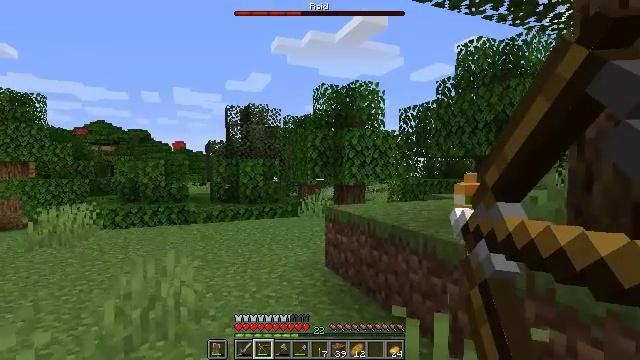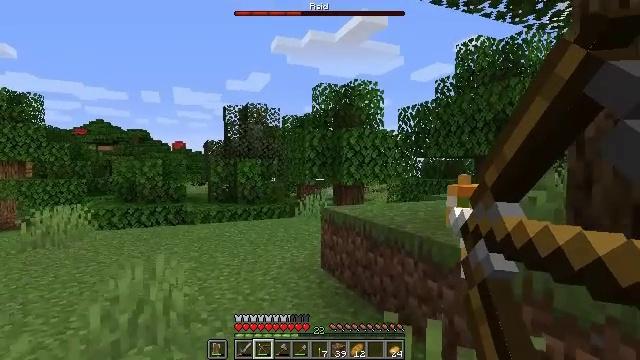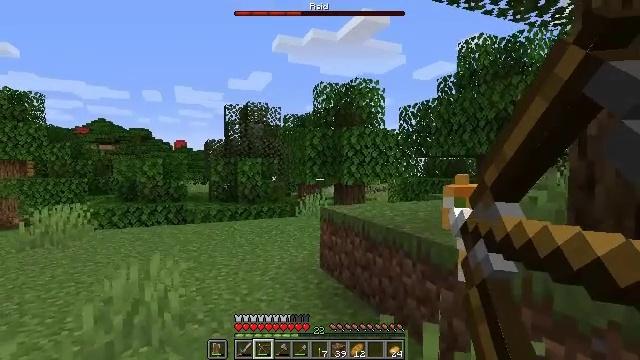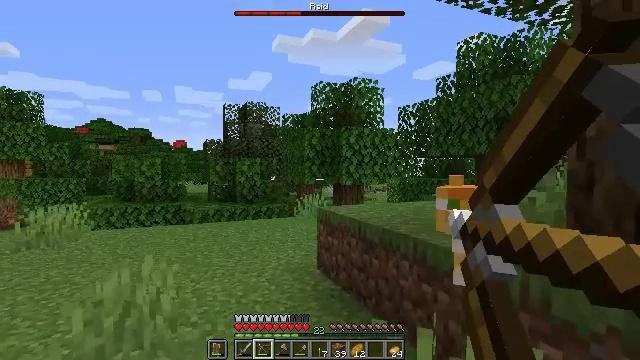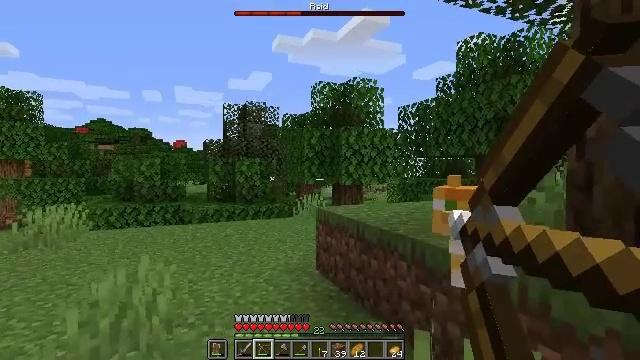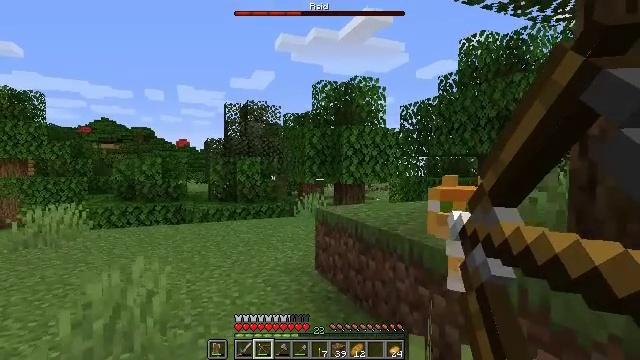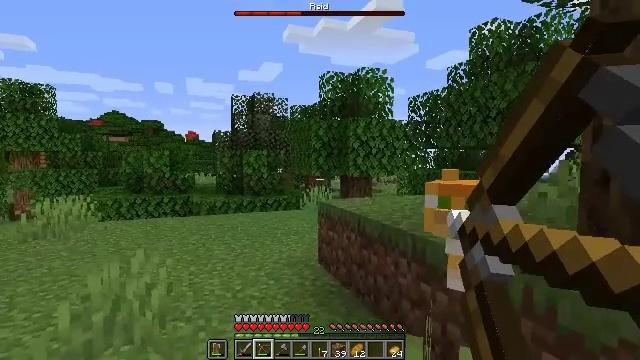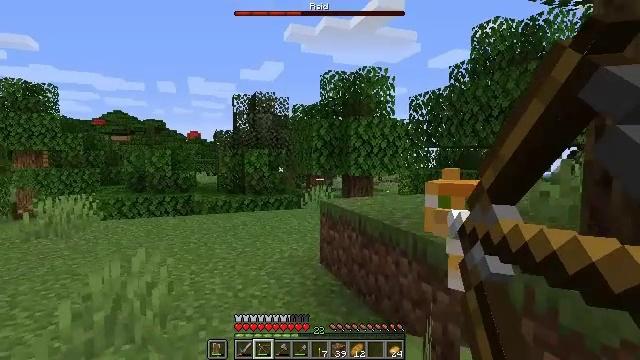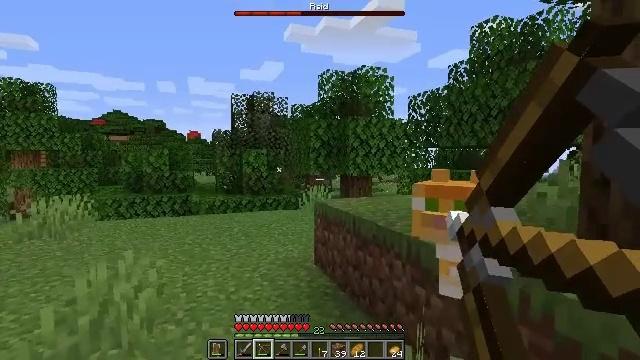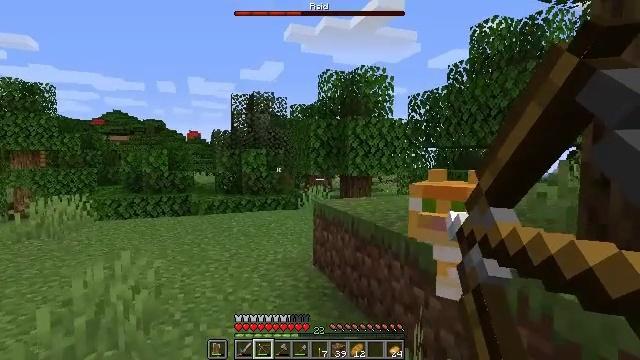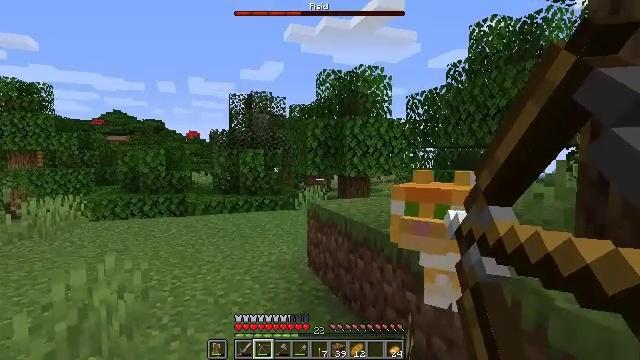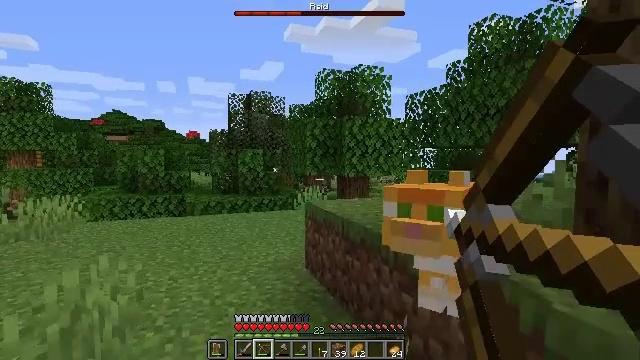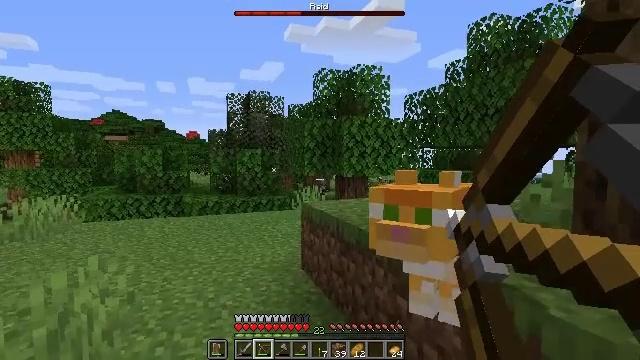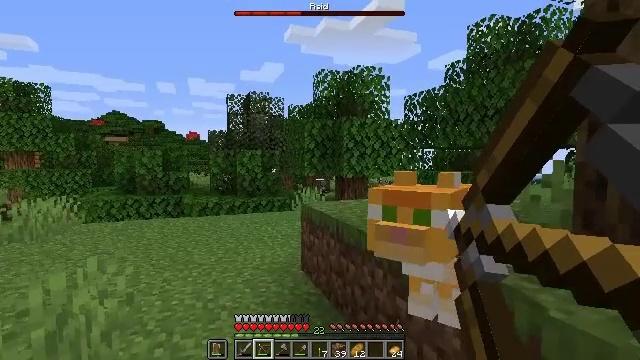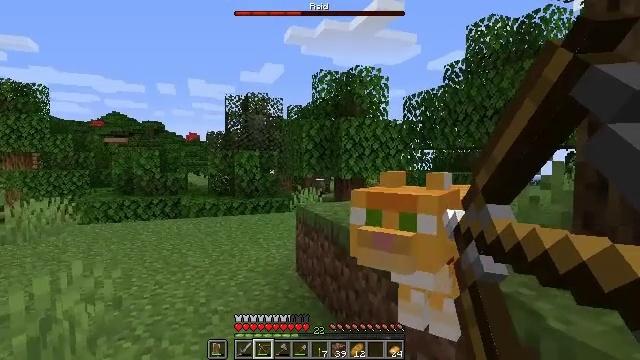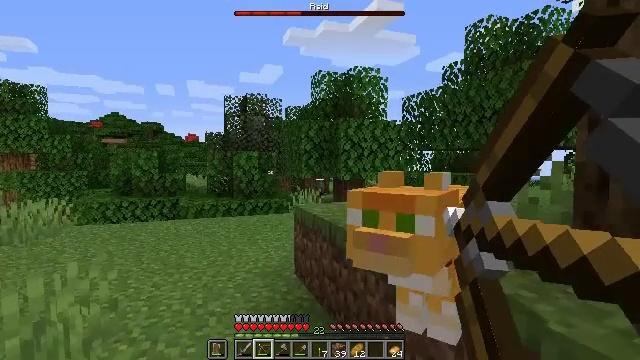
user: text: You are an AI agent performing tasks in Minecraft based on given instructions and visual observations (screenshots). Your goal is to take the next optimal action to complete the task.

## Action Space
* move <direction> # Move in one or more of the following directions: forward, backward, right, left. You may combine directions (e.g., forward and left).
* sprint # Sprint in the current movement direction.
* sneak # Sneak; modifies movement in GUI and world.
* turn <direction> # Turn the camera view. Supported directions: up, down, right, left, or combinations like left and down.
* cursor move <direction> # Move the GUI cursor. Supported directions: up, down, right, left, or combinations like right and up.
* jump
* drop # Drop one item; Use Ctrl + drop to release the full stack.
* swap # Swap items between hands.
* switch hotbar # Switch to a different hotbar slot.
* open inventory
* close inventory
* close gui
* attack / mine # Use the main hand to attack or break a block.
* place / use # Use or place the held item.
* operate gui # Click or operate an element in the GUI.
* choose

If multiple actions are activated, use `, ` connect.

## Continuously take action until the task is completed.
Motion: motion action
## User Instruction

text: Hunt animals.
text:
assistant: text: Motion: move forward and move right, use / place
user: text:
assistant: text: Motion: move forward and move right, use / place
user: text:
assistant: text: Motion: move forward and move right, use / place
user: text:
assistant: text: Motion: move forward and move right, use / place
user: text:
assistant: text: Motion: move forward and move right, use / place
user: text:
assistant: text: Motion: move forward and move right, turn left and down, use / place
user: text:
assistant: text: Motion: move forward and move right, use / place
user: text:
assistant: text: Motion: move forward and move right, use / place
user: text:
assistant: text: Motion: move forward and move right, use / place
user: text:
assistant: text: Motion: move forward and move right, use / place
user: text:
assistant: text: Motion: move forward and move right, use / place
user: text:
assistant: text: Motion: move forward and move right, use / place
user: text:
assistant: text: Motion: move forward and move right, use / place
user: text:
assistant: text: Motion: move forward, use / place
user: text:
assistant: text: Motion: use / place
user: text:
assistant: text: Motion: use / place
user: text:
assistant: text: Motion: use / place
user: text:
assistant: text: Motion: move left, use / place
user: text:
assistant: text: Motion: move forward and move left, use / place
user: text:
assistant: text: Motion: move forward and move left, use / place
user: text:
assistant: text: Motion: move forward and move left, use / place
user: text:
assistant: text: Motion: move forward and move left, use / place
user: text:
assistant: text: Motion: move forward, use / place
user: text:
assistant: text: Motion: move forward, use / place
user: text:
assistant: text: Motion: move forward, use / place
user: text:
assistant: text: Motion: move forward, use / place
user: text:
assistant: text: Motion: move forward, use / place
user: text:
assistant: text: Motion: move forward, use / place
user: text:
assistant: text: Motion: move forward, use / place
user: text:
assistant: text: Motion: move forward, use / place